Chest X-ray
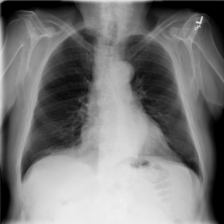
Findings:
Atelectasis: negative
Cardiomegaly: negative
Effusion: negative
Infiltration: negative
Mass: negative
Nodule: negative
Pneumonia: negative
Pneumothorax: negative
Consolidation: negative
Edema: negative
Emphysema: negative
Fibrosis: negative
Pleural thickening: negative
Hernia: negative